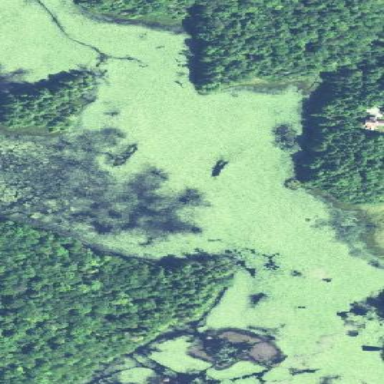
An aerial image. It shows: Serene pond surrounded by nature.